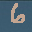
Label: 6